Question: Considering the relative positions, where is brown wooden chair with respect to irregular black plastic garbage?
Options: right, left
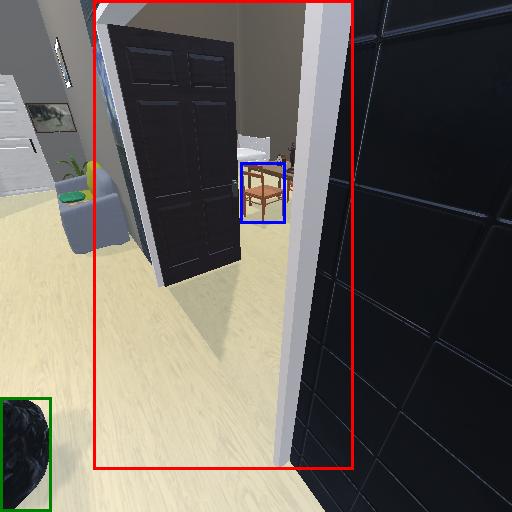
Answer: right